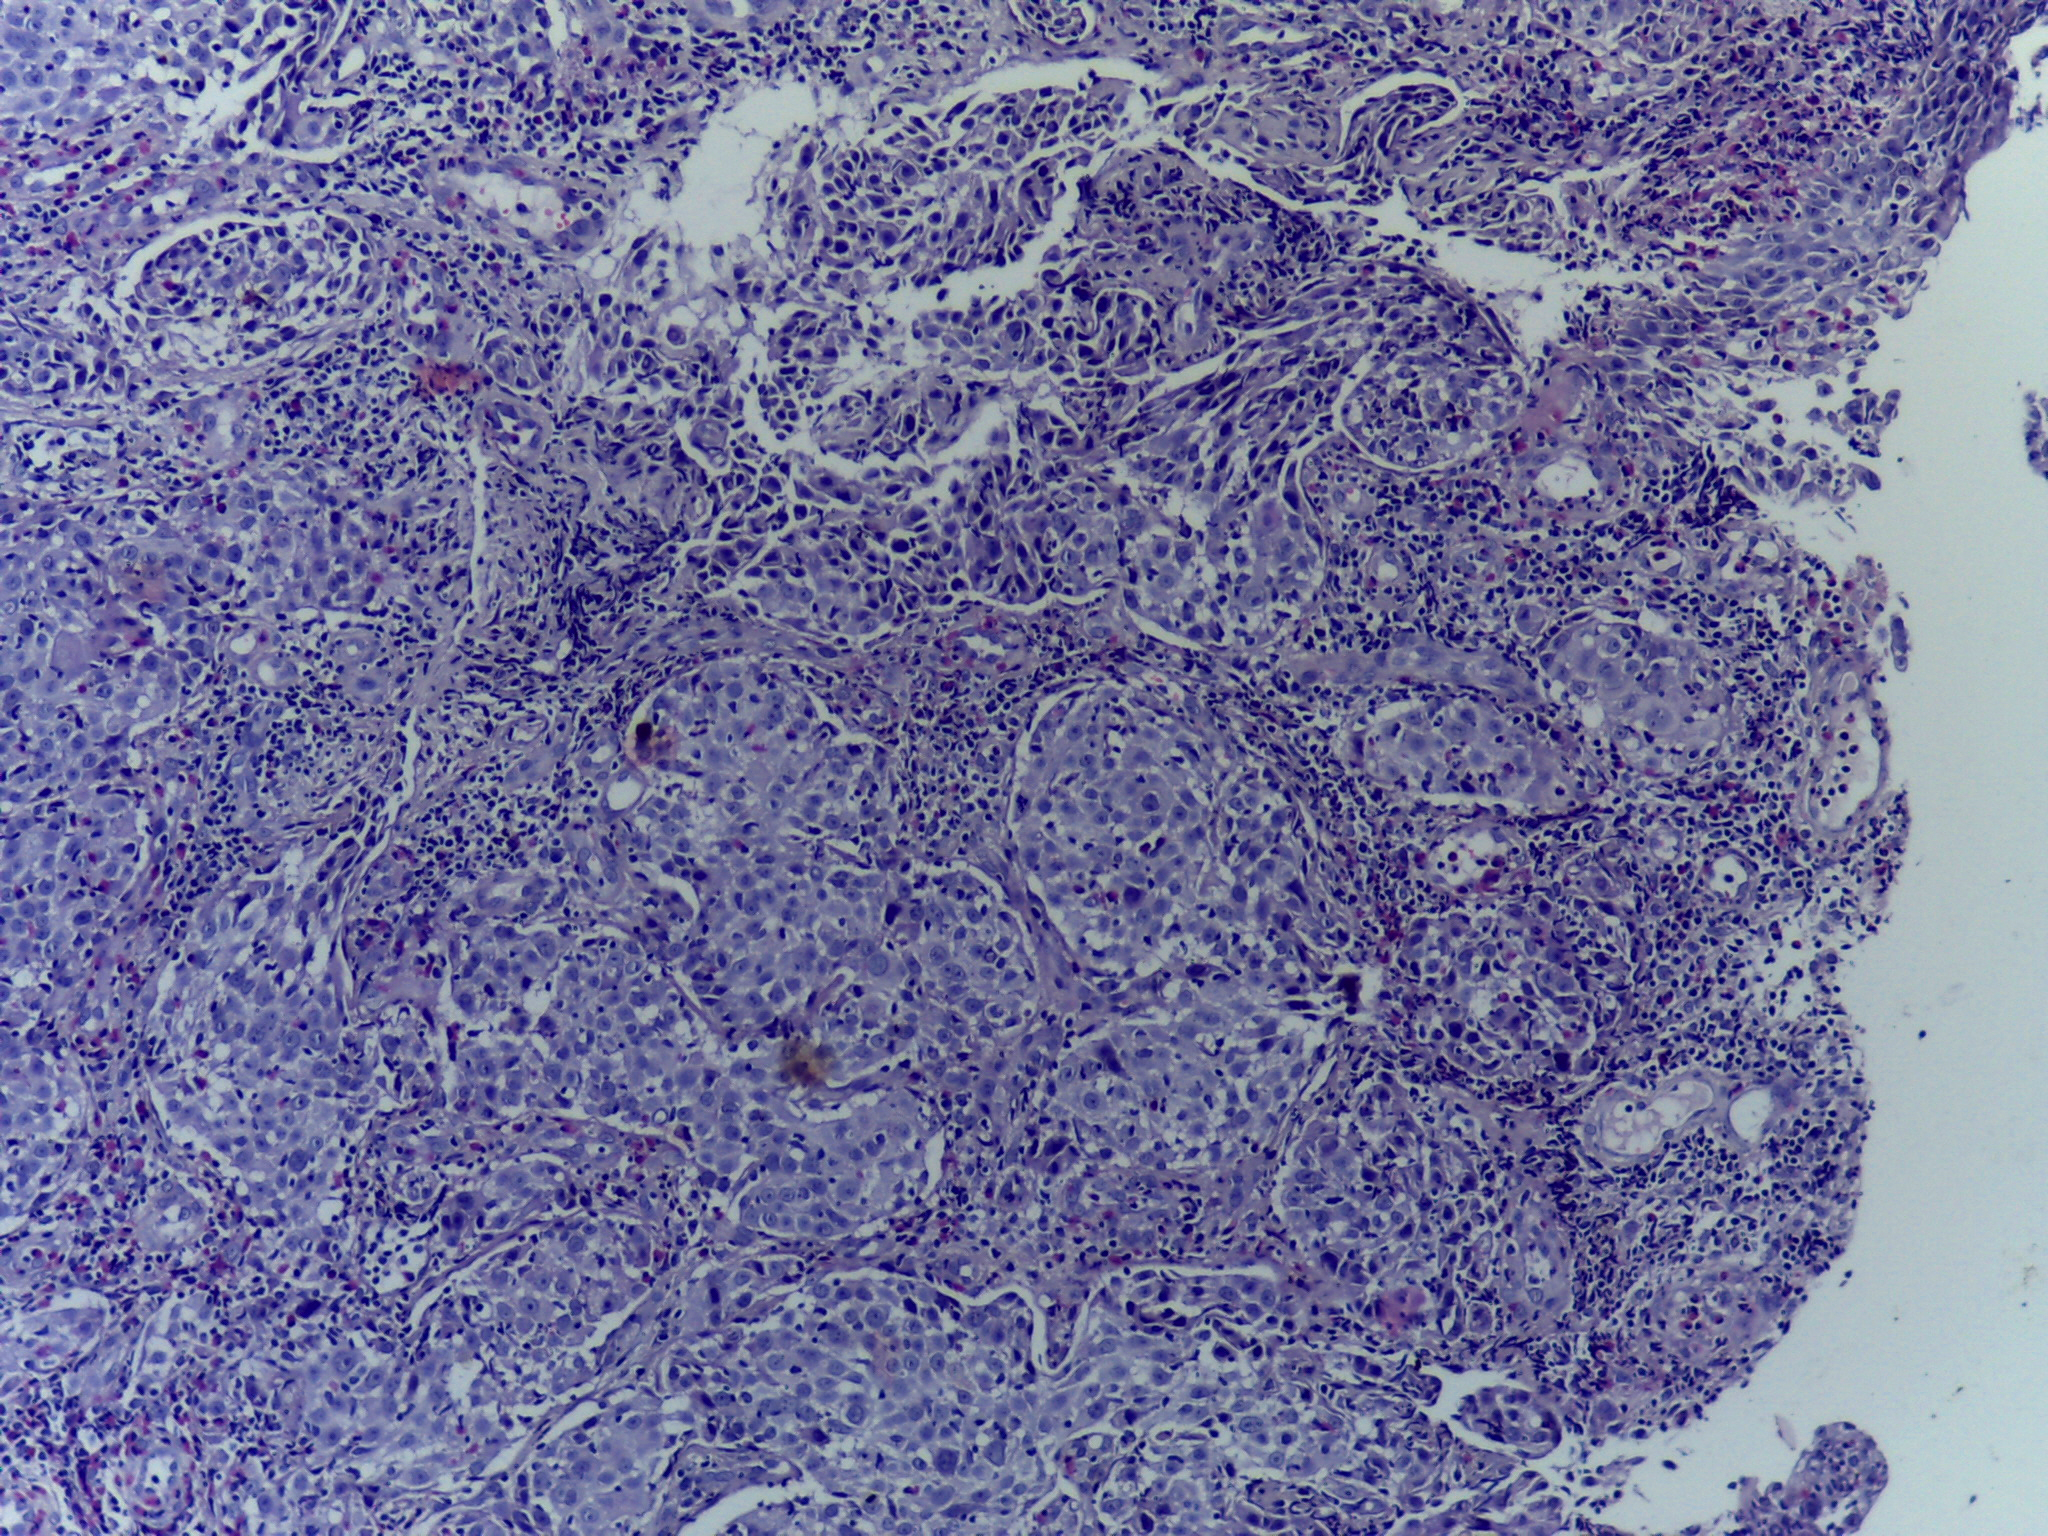
Diagnosis: OSCC